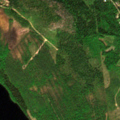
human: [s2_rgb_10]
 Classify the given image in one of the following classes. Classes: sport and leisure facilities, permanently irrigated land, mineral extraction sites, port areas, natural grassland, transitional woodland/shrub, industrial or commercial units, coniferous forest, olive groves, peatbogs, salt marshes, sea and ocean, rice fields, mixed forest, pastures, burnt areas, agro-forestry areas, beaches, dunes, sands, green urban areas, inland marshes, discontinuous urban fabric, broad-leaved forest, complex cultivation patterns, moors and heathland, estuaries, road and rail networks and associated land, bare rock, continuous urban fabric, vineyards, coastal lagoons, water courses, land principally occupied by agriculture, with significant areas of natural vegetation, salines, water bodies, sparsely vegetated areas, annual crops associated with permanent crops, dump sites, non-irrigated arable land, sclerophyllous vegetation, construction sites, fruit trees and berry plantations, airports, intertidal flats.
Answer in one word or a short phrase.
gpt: coniferous forest, mixed forest, transitional woodland/shrub, water bodies